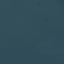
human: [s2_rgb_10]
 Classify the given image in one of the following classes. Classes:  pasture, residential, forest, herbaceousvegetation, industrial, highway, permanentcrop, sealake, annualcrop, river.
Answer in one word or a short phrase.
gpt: SeaLake